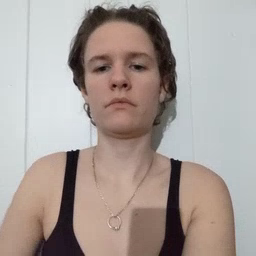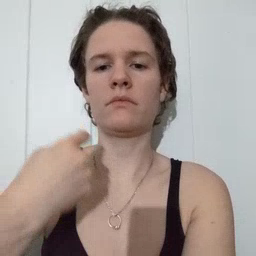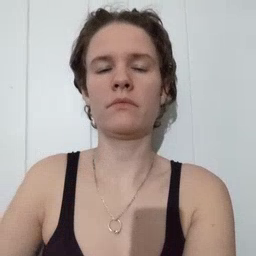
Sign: zipper